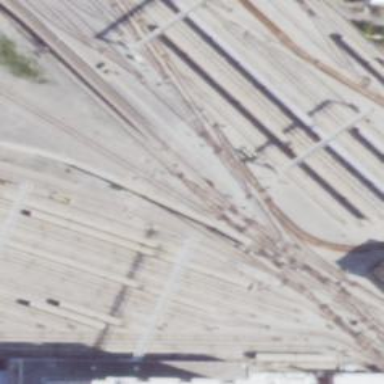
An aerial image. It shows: Electrified rail service yard.